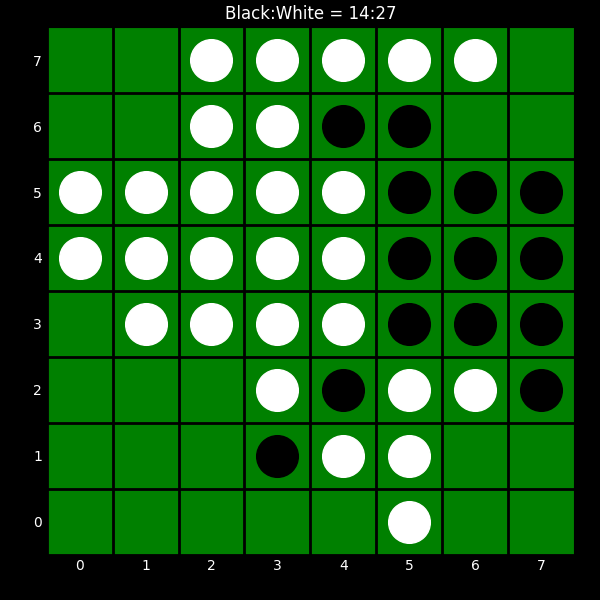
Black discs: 14
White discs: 27